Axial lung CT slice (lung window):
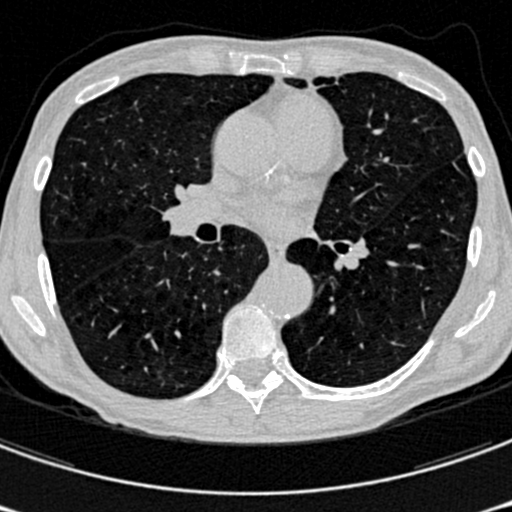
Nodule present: no